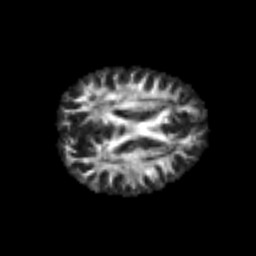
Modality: FA
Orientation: axial
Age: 25
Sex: male
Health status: healthy